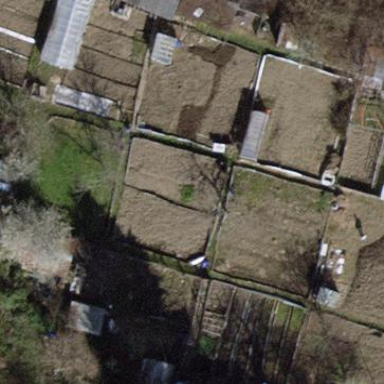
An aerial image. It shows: Allotments area.